Field crop: tomato
Growth stage: 1
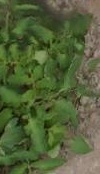
Species: tomato